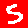
Digit: 5